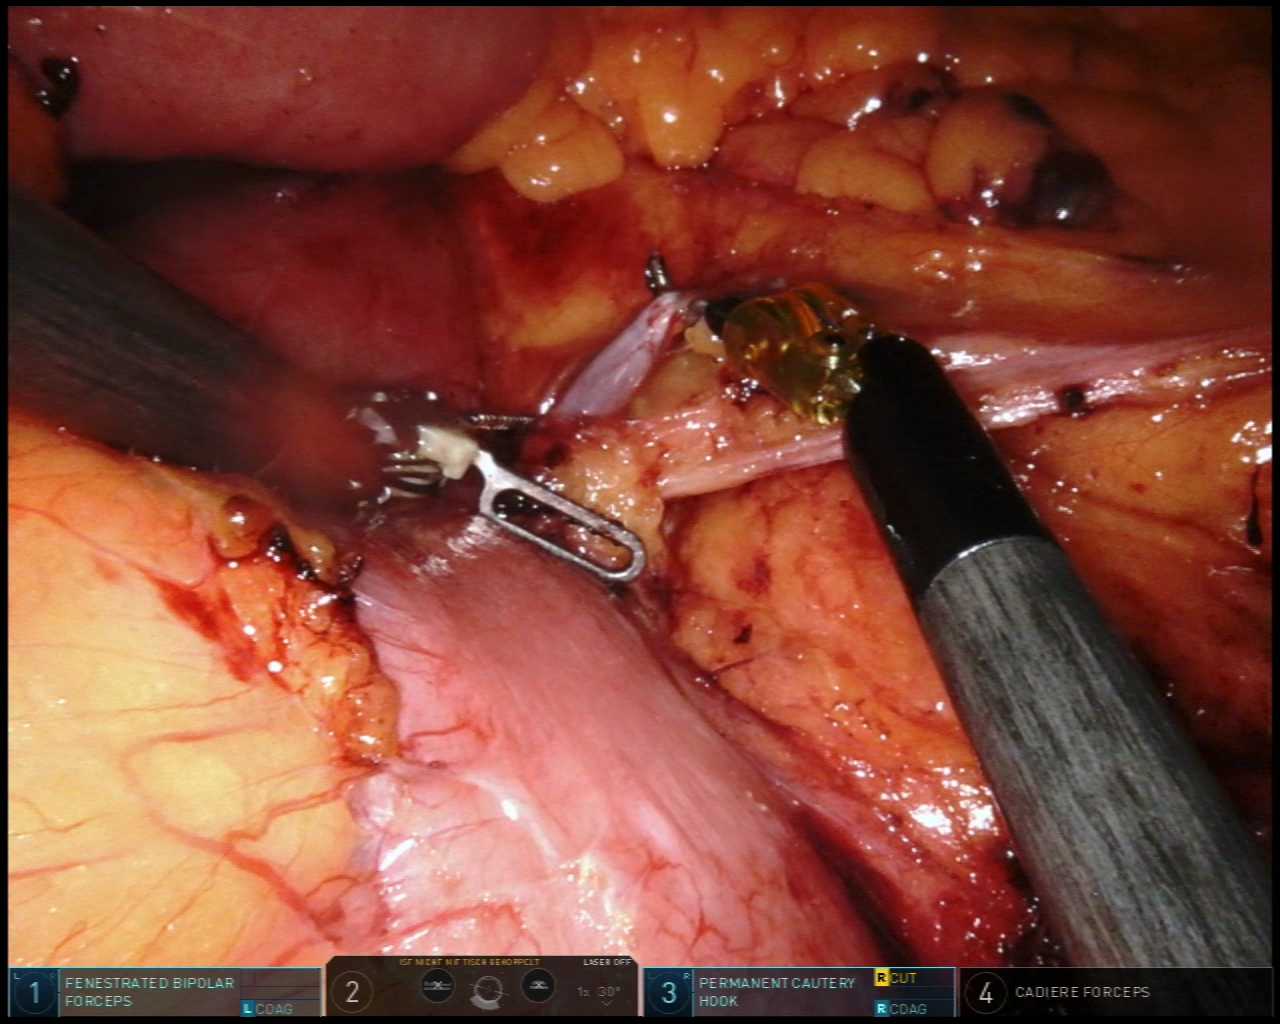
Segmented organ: intestinal_veins
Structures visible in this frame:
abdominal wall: no
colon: yes
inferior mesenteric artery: no
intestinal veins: yes
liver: no
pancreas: no
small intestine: yes
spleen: no
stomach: no
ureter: no
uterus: no
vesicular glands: no